Brain MRI, t1w sequence, axial 2D slice.
Patient: age 41, sex M, weight 95 kg, height 1.95 m
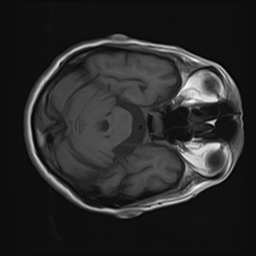